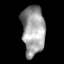
Tissue: lung
Cell type: Myeloid cells
Senescence score: 0.1721
Nuclear area (px): 1122
Mean DAPI intensity: 158.026